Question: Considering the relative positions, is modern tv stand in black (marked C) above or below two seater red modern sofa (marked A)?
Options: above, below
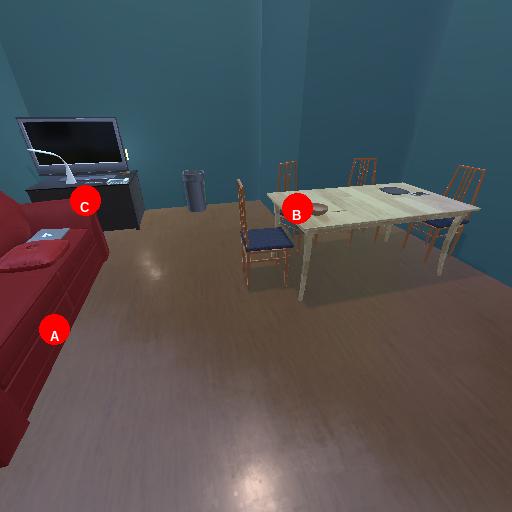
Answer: above